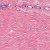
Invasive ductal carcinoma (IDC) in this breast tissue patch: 0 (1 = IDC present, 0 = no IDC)